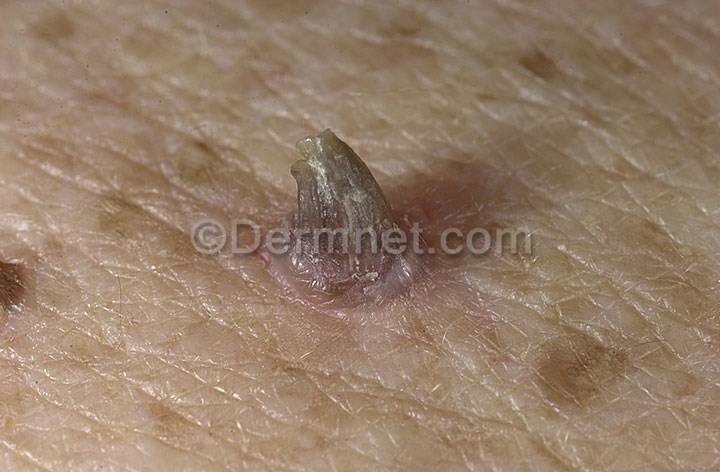
Disease: Actinic Keratosis Basal Cell Carcinoma and other Malignant Lesions